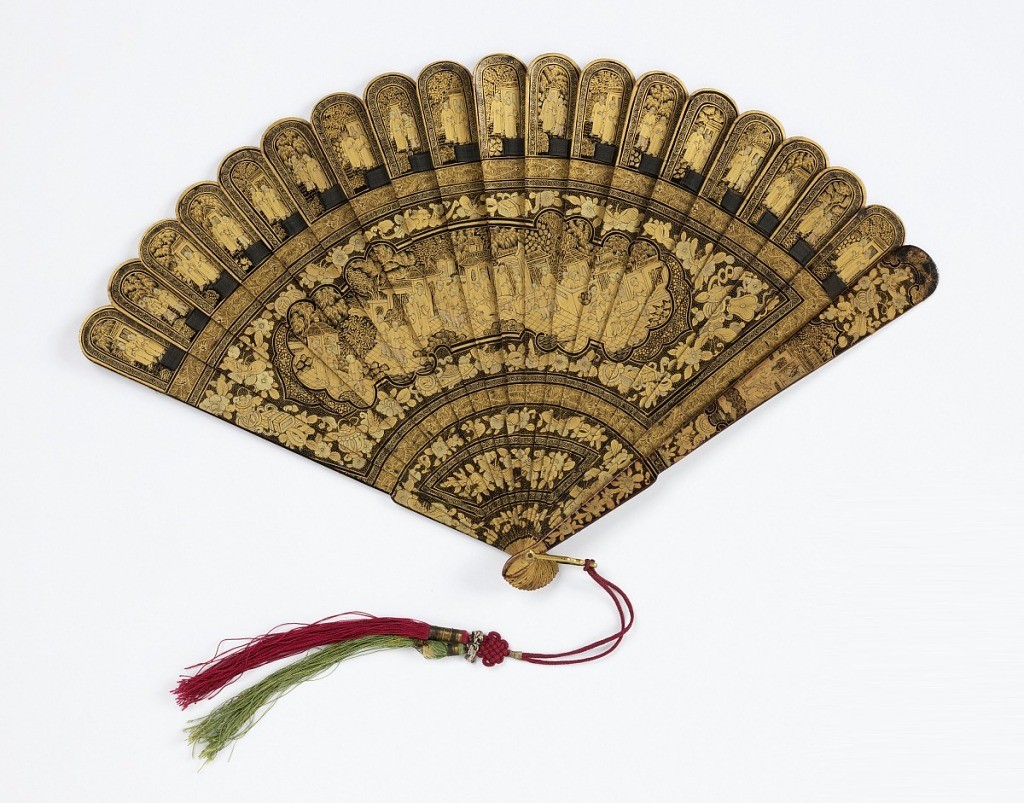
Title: Brisé fan
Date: early 19th century
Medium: Lacquered, painted and gilded wood sticks, silk ribbon and tassels, gilt metal bail
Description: Brisé fan. Lacquered wood sticks; black ground with figures in landscape, surrounded with borders and other decorative detail exquisitely painted in two tones of gold and minute touches of vermillion. Reversible, so the in one direction, the composition seems to be thrown out of proper relation. Black silk ribbon. Red and green silk tassels. Gilt metal bail.